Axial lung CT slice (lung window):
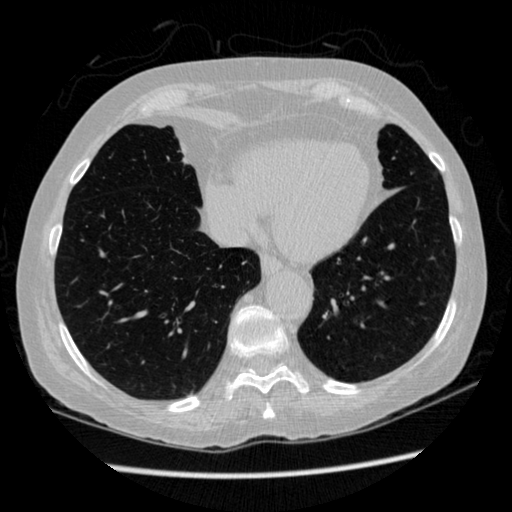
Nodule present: no